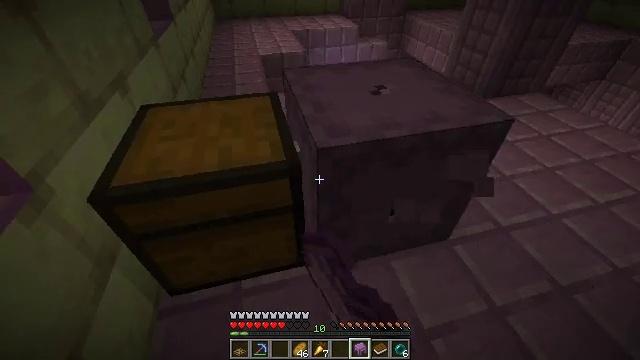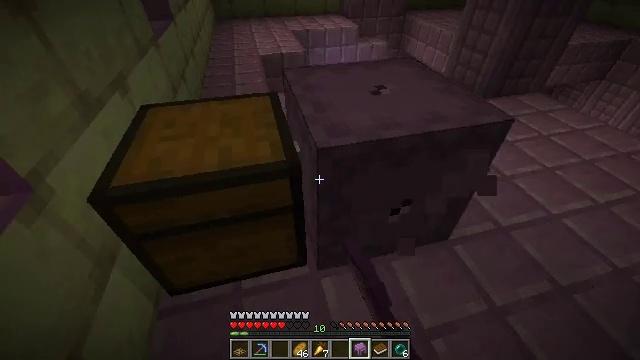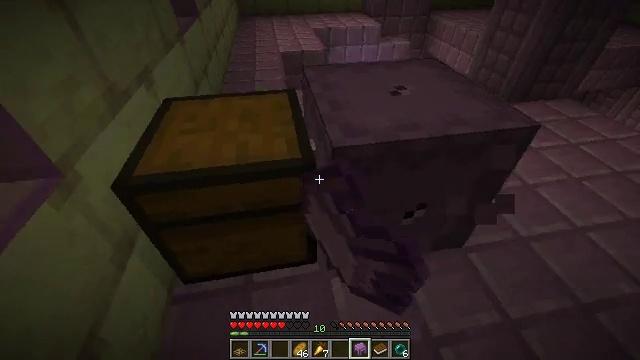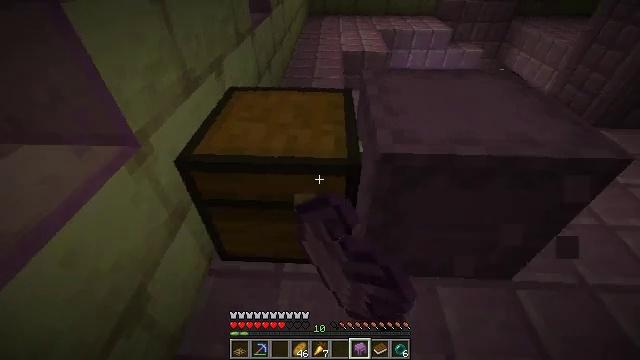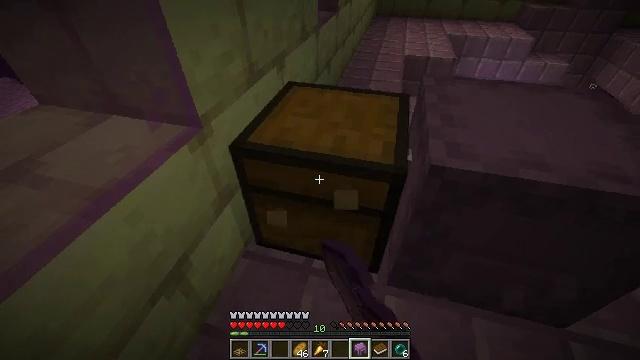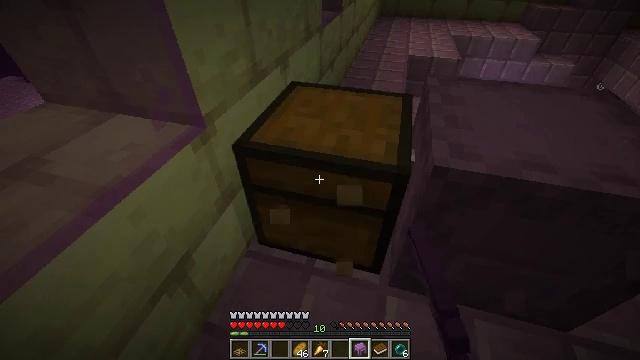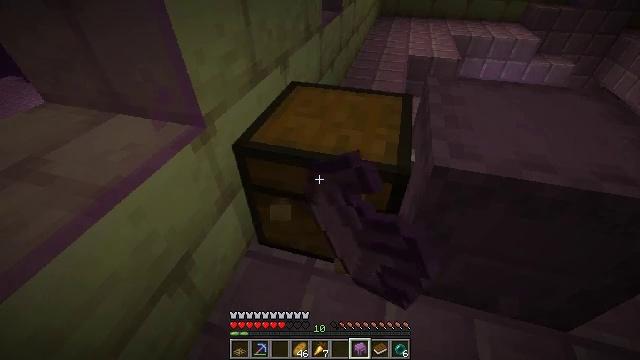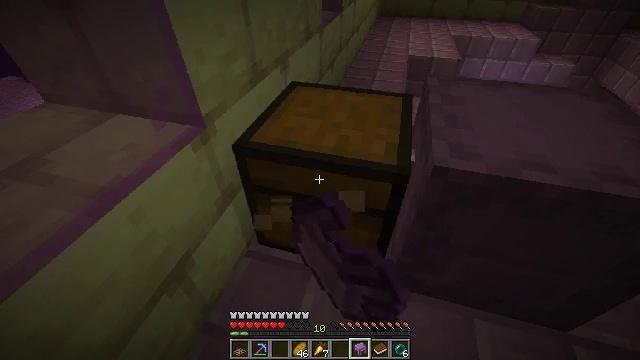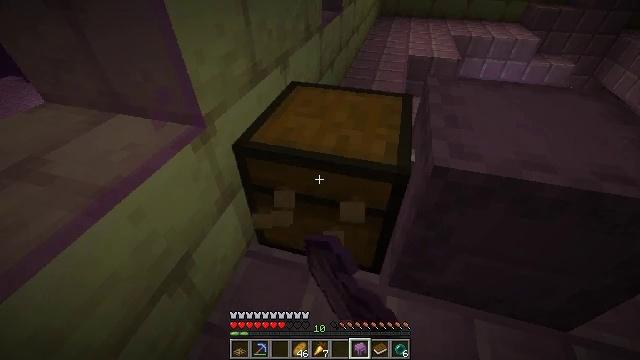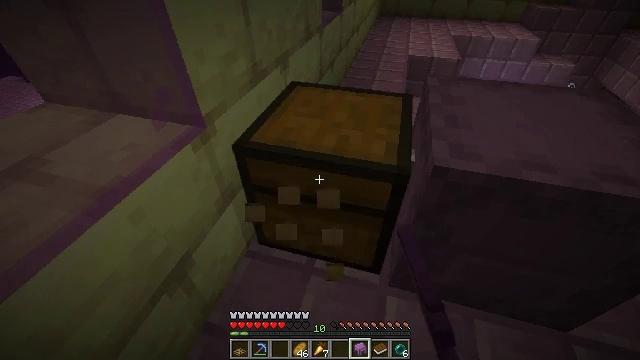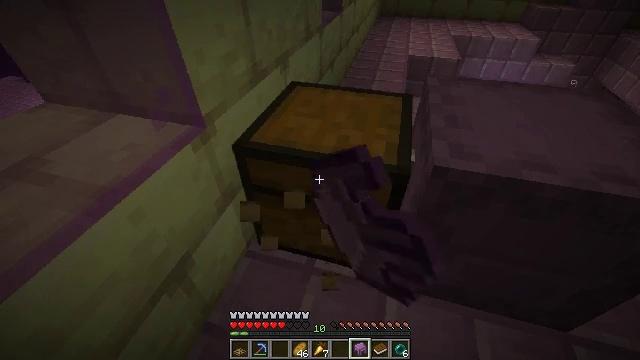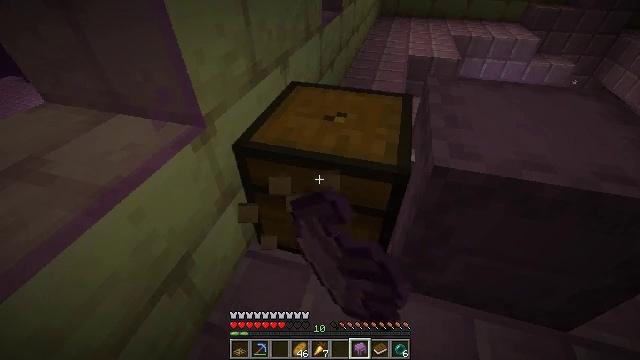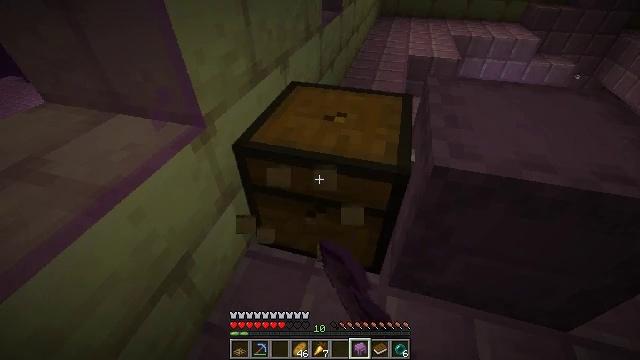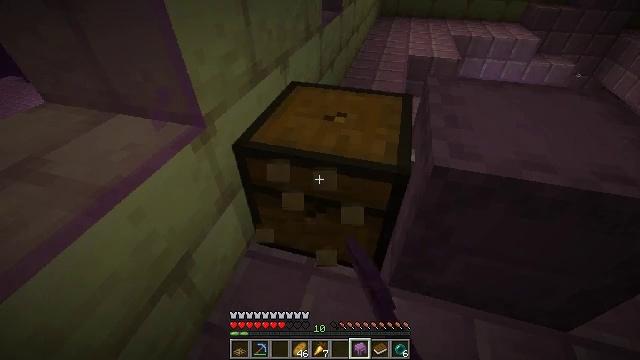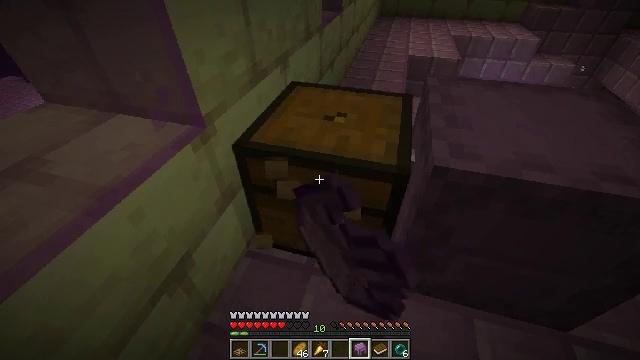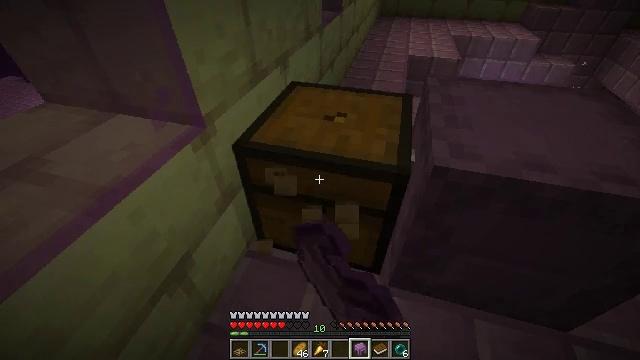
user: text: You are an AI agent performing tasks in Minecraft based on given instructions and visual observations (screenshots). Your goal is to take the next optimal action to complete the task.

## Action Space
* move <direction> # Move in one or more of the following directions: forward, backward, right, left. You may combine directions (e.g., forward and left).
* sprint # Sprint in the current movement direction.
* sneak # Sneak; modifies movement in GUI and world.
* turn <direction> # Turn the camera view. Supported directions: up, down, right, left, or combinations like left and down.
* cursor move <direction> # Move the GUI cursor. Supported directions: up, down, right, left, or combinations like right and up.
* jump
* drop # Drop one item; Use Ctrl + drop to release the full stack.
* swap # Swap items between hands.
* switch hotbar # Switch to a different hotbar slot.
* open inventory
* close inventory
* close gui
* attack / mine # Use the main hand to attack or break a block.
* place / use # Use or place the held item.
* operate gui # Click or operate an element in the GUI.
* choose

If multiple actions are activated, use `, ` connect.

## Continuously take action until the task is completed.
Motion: motion action
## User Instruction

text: Mine the chest to collect it.
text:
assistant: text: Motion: attack / mine
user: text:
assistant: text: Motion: turn left, attack / mine
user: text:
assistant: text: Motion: turn left, attack / mine
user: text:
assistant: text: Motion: turn left, attack / mine
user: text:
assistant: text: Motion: attack / mine
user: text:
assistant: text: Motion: attack / mine
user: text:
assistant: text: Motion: attack / mine
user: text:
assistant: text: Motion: attack / mine
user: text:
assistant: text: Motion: attack / mine
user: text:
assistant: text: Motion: attack / mine
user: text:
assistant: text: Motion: attack / mine
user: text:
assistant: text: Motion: attack / mine
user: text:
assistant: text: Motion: attack / mine
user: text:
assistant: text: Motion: attack / mine
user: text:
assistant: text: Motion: attack / mine
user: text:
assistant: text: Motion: attack / mine
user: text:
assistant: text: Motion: attack / mine
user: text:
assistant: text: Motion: attack / mine
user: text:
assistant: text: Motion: move forward, attack / mine
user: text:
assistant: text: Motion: move forward, attack / mine
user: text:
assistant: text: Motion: move forward, turn right and down, attack / mine
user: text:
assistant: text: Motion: turn right and down, attack / mine
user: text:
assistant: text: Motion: attack / mine
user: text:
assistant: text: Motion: attack / mine
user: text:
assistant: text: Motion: move back, attack / mine
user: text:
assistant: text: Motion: move back, attack / mine
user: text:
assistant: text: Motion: move back, attack / mine
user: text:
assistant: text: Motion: attack / mine
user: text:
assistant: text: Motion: attack / mine
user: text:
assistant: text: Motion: turn right and up, attack / mine